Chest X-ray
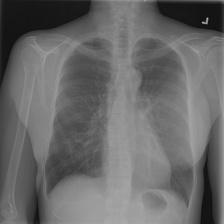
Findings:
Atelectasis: negative
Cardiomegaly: negative
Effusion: negative
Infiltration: negative
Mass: negative
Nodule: negative
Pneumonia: negative
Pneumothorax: negative
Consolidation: negative
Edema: negative
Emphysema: negative
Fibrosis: negative
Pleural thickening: positive
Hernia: negative